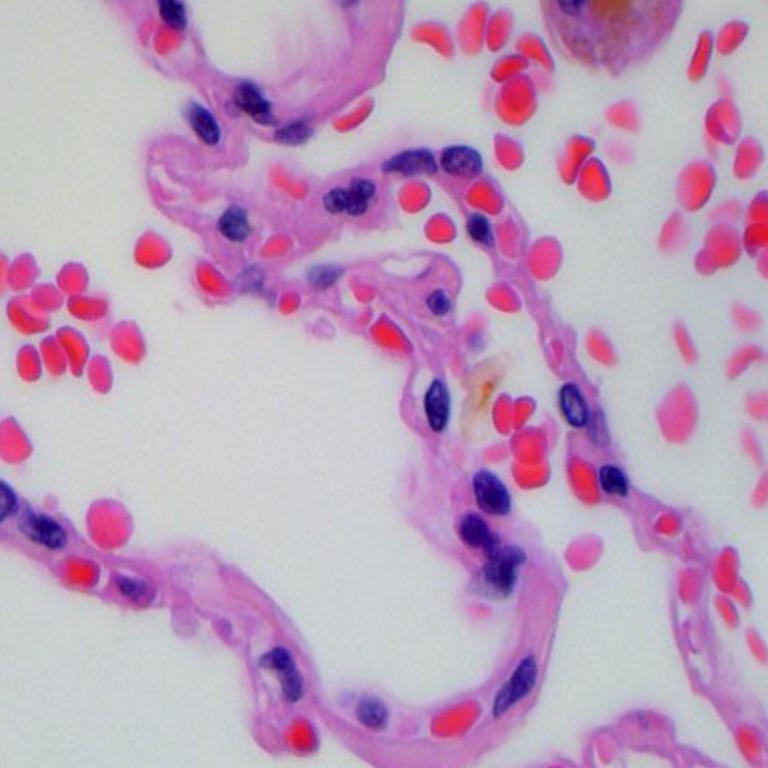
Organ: lung
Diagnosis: benign